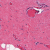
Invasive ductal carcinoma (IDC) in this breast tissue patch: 0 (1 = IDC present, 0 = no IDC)